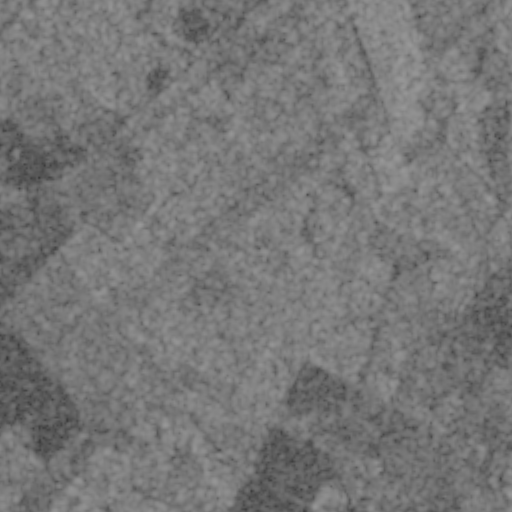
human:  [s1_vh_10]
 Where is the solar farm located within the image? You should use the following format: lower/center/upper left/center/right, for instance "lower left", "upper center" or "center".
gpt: The solar farm is located in the lower right of the image.
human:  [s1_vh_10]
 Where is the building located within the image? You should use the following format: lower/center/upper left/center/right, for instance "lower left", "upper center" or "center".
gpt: There is no building in the image.

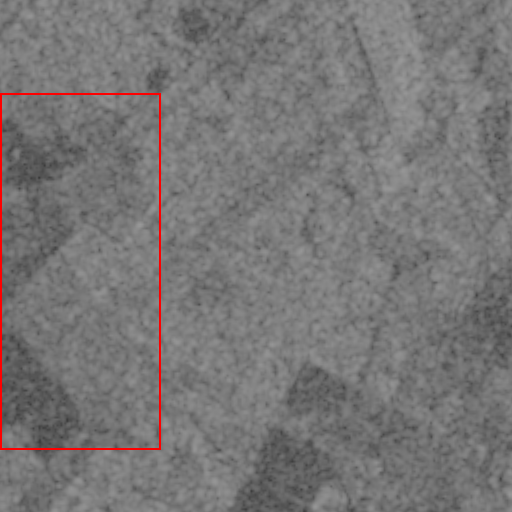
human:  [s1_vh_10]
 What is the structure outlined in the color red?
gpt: The structure outlined in red is a crop field.
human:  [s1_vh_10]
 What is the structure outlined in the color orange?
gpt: There is no orange outline.